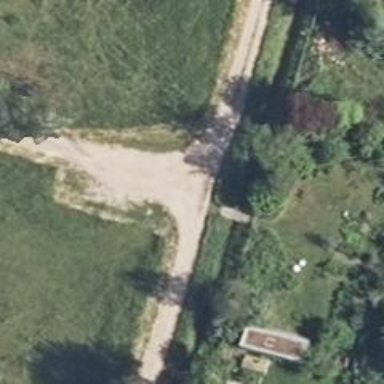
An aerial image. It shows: Dirt track road.